Question: I have some classes that I developed that I am using in a Android application. I have about 6-7 classes in that core, some of them are abstract classes with abstract methods. Those classes were created to provide a API to extend my Android Application.
Now I want to create an extensible system that accepts rewrite rules. Those rules are useful to replace some components at runtime. Imagine a system with mathematical operations where you see all the sums, multiplications, etc. Now you can zoom out and I want to simplify some operations dependending on the zoom level.
My system was built in java, but I belive that scala, with pattern matching, will simplify my problem. However, everytime I look at scala I see a lot of time I have to spend and a lot of headches configuring IDEs...
My classes are built to create structures like this one:

I want to be able to write rules that create a block that contains other blocks. Something like:
'''
Integer Provider + Integer Provider -> Sum Provider
Sum Provider + Sum -> Sum Provider
'''
Rules can be created by programmers. Any element of my structure can also be built by programmers. I don't know if scala simplifies this rule engine system, but I know that this engine, in java, can be boring to build (probly a lot of bugs will be created, I will forget some cases, etc).
Should I change all my system to scala? Or there is away to use only this feature of scala? Does it worth it?
PS: For more information on the structure please see this post at <URL>.
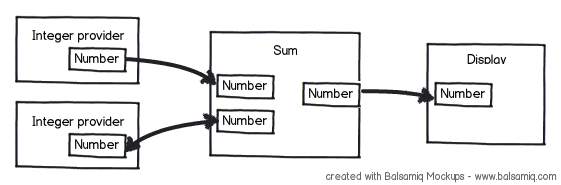
Answer: Yes, it is easy to write such rules in Scala, and, in fact, there have been some questions on Stack Overflow related to rule rewriting systems in Scala. Also, there are some libraries that may help you with this, related to strategic programming and nlp, but I haven't used them, so I can't comment much.
Now, I don't know exactly where these classes are coming from. If you are parsing and building them, the parser combinator library can trivially handle it:
'''
sealed trait Expr { def value: Int }
case class Number(value: Int) extends Expr
case class Sum(e1: Expr, e2: Expr) extends Expr { def value = e1.value + e2.value }
object Example extends scala.util.parsing.combinator.RegexParsers {
def number: Parser[Expr] = """\d+""" ^^ (n => Number(n.toInt))
def sum: Parser[Expr] = number ~ "+" ~ expr ^^ {
case n ~ "+" ~ exp => Sum(n, exp)
}
def expr: Parser[Expr] = sum | number
}
'''
If you have these classes in some other way and are applying simplifications, you could do it like this:
'''
def simplify(expr: List[Expr]): Expr = expr match {
case expr :: Nil =>
List(expr) // no further simplification
case (n1: NumberProvider) :: Plus :: (n2: NumberProvider) :: rest =>
simplify(SumProvider(n1, n2) :: rest)
case (n: NumberProvider) :: Plus :: (s: SumProvider) :: rest =>
simplify(SumProvider(n, s) :: rest)
case (s: SumProvider) :: Plus :: (n: NumberProvider) :: rest =>
simplify(SumProvider(s, n) :: rest)
case other => other // no further simplification possible
}
'''
The important elements here are , and .